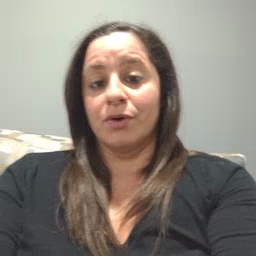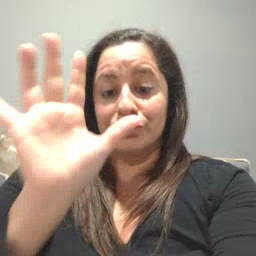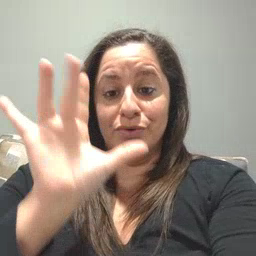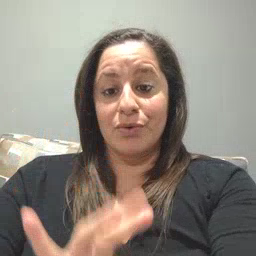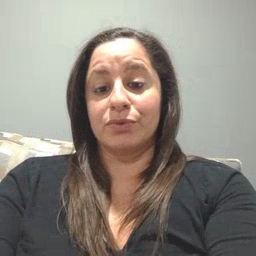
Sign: snow